Field crop: maize
Growth stage: 2
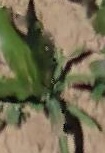
Species: maize